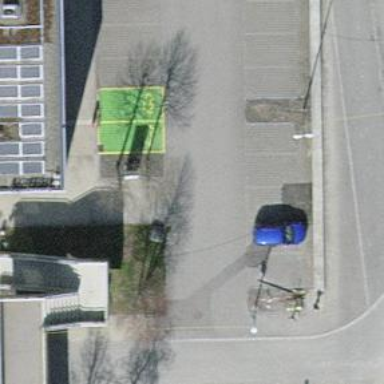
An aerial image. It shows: Parking area with surface.